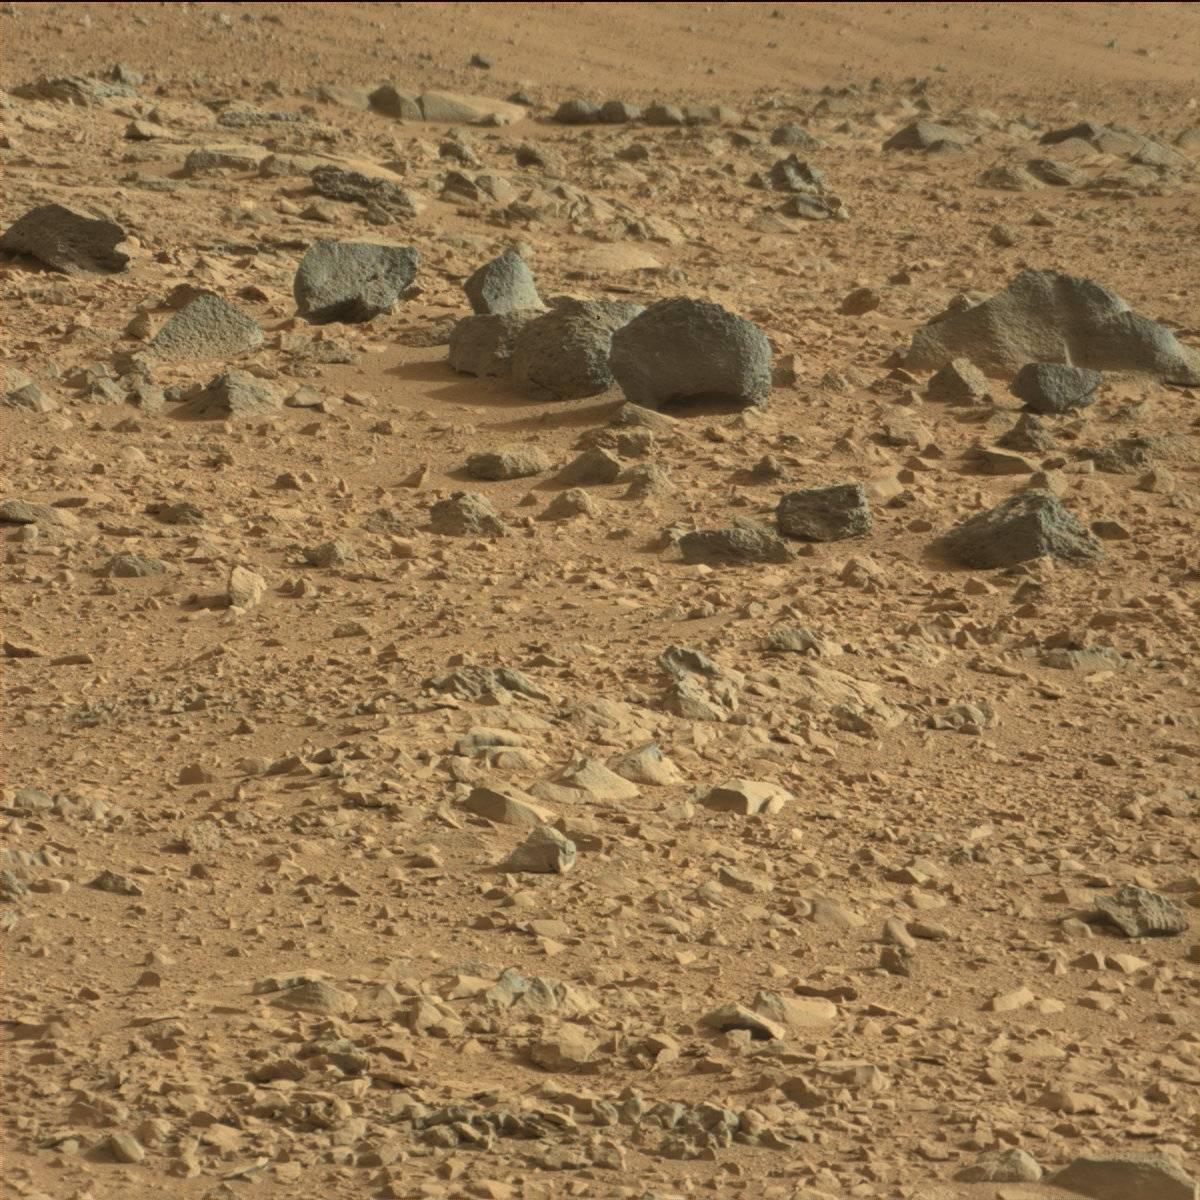
Terrain classes present: Bedrock, Rock, Sand / Soil